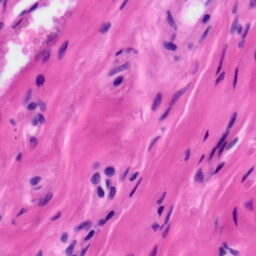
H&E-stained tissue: Tonsil